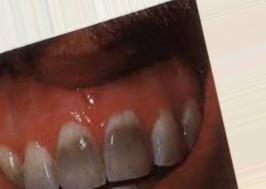
Condition: Tooth Discoloration